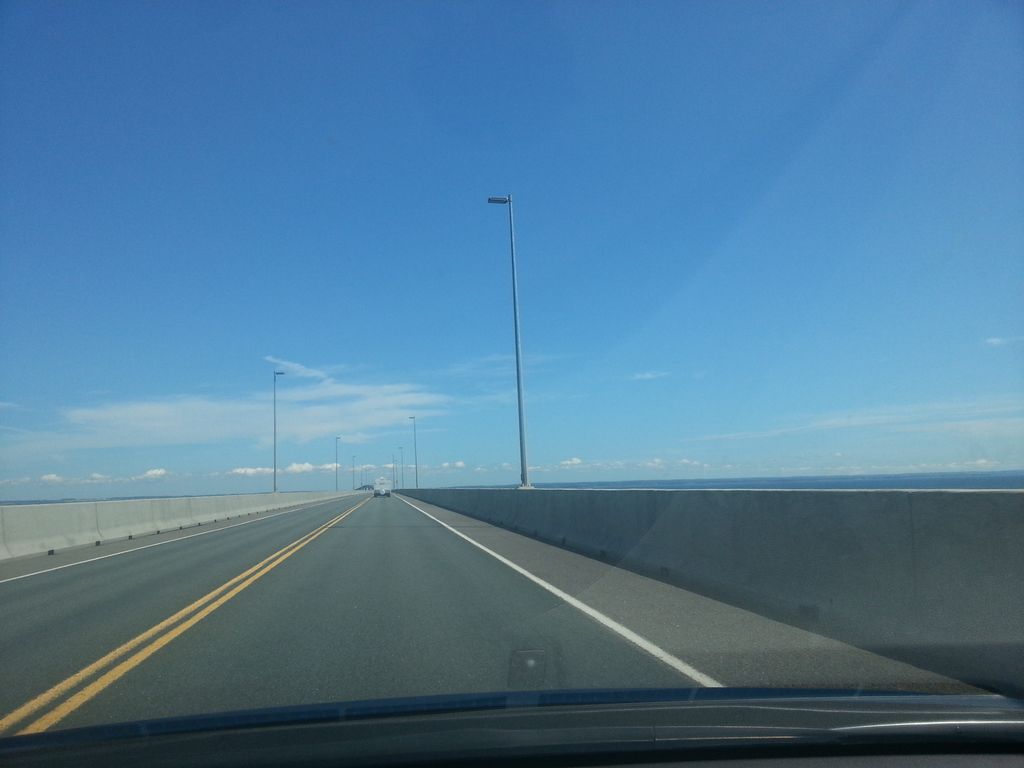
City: charlottetown